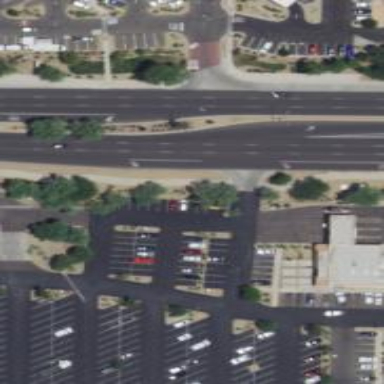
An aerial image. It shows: Secondary road with asphalt surface.